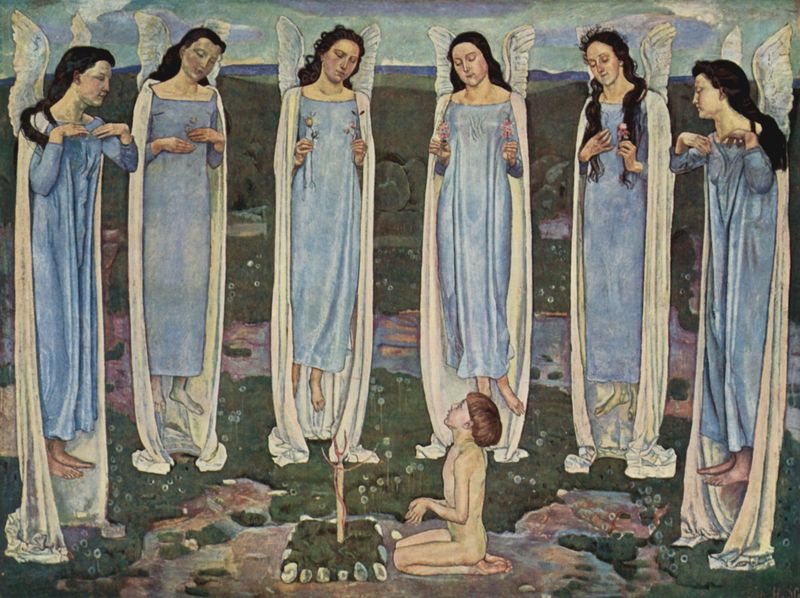
Titel: Der Auserwählte
Künstler: Ferdinand Hodler
Standort: Bern
Institution: Kunstmuseum
Schlagwörter: akt, baum, blau, felsen, flügel, gemälde, himmel, nackt, umhang, wasser, weiß, wolken, frauen, grün, landschaft, menschen, ocker, sitzen, blume, blumen, braun, frau, grau, kleid, kleider, schwarz, blüten, gras, rasen, rot, tuch, weg, wiese, wolke, malerei, symbolismus, gesichter, jung, blass, mensch, stein, steine, hände, öl, erde, horizont, hügel, natur, spiegelung, zweige, büsche, gebüsch, gewässer, boden, gewand, haare, mantel, stoff, gewänder, kind, pflanze, pflanzen, locken, fliegen, kreis, stock, engel, garten, hellblau, bäumchen, kindheit, löwenzahn, farbig, füße, kieselsteine, berge, violett, weis, figuren, kies, dunkelblau, gefaltet, jugendstil, kerze, kerzen, faltenwurf, klinger, junge, klimt, barfuss, knabe, bub, kiesel, himmeö, schweben, jugend, knien, fliegend, reihe, leinwand, hodler, beten, gebet, allegorie, betrachten, grab, jesus, böcklin, vision, durchsichtig, andacht, erhoben, knieen, beet, wächter, erscheinung, umhänge, sechs, schutzengel, allegorien, schwebend, basel, geburt, erdhügel, tonsur, pusteblumen, bläue, bedeckung, aufblicken, erwachen, ferdinand hodler, parallelismus, fligen, setzling, baum gepflanzt, engel frauen, junger mönch, 19. jahrhundert, 20. jahrhundert, himmel#, knien#, 6 figuren, himmewl